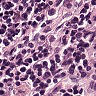
Metastatic tissue present: no